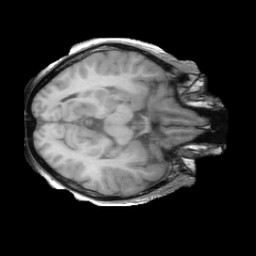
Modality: T1w
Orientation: axial
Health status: ill
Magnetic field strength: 3 T